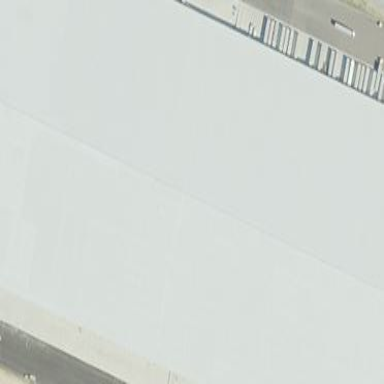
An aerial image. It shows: Warehouse.